Field crop: maize
Growth stage: 2
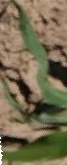
Species: maize